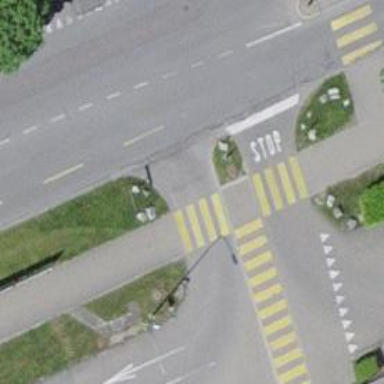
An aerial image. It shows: Zebra crossing on the road.